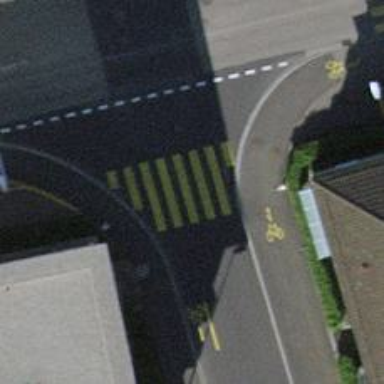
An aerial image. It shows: Crossing with traffic signals.